Aerial crown-view tile of a tropical tree (Barro Colorado Island, Panama), acquired 20250915:
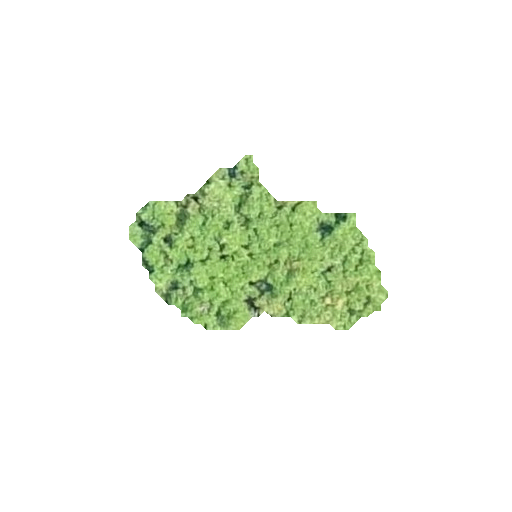
Species: Prioria copaifera
GBIF accepted scientific name: Prioria copaifera
Crown area: 40.874 m²